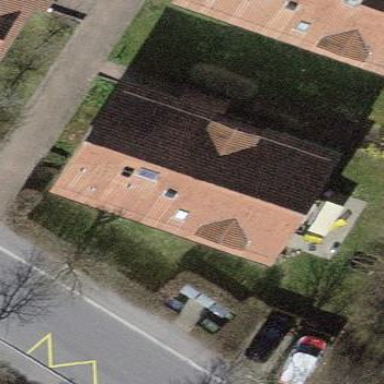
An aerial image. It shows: Residential building.